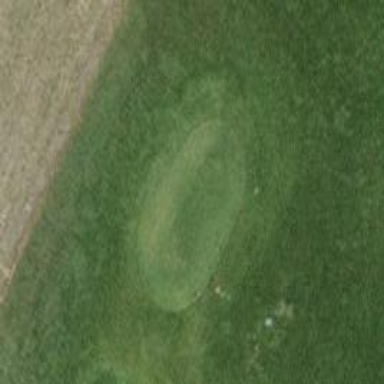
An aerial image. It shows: Golf tee on grassy land.